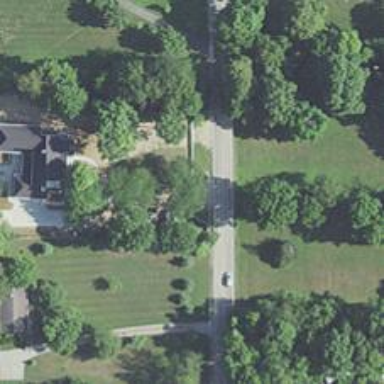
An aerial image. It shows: Driveway leading to service road.